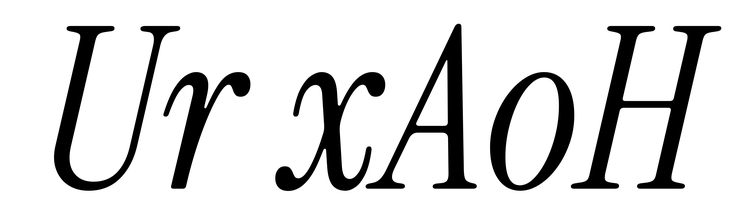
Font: InstrumentSerif-Italic